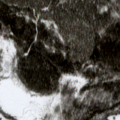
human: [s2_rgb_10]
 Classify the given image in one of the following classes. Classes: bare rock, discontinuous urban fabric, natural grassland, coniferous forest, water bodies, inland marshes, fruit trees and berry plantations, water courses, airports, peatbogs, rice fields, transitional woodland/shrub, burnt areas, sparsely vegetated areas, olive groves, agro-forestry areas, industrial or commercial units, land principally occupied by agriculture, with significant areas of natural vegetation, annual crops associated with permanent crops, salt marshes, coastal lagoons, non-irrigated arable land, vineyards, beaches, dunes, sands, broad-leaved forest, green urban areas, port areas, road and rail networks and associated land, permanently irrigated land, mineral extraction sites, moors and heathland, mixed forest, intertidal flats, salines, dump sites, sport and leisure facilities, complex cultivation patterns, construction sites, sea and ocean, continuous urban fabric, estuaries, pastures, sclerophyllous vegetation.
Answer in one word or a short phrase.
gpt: coniferous forest, transitional woodland/shrub